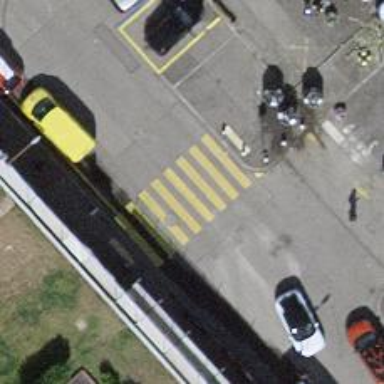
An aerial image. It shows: Marked zebra crossing on the road.